Question: I need to implement a keyboard for my language. For example, I want that if you type '"a"' then in the textbox or input box will show: <URL>.....If i press "m" it will show:
Now, this is not possible in current webbrowsers because there is no hooking functionality here. For this,I have decided that this algorithm:
1. Detect keycode of the typed letter (in this case "a")
2. Maintain a keymap and found from the keycode (in step1) which key will be replaced by "a"
3. Replace the textarea/textInput as: "string before --a--"+ replaced key from step2 + "rest of the portion after --a--"
4. return false so that "a" is not written into the textarea/textInput by the browser.
---
I am searching for a better idea than running method after keystroke...Please help.
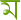
Answer: I've provided code to do just this on Stack Overflow before: <URL>, for example.